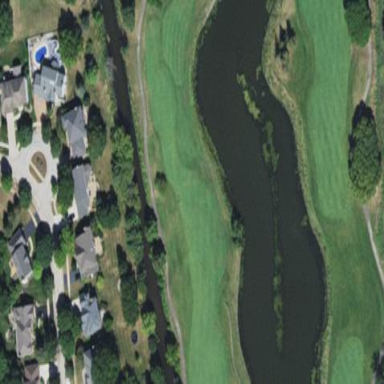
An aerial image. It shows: Well-maintained grassy area used as golf fairway on recreation ground. The grass is regularly mown.